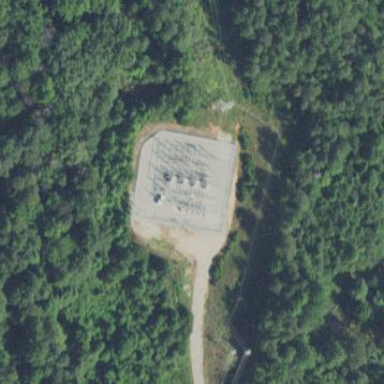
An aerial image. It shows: There is distribution substation enclosed by fence.